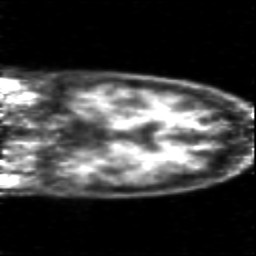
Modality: PET
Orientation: coronal
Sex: male
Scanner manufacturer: siemens